Question: Count the number of objects in the diagram.
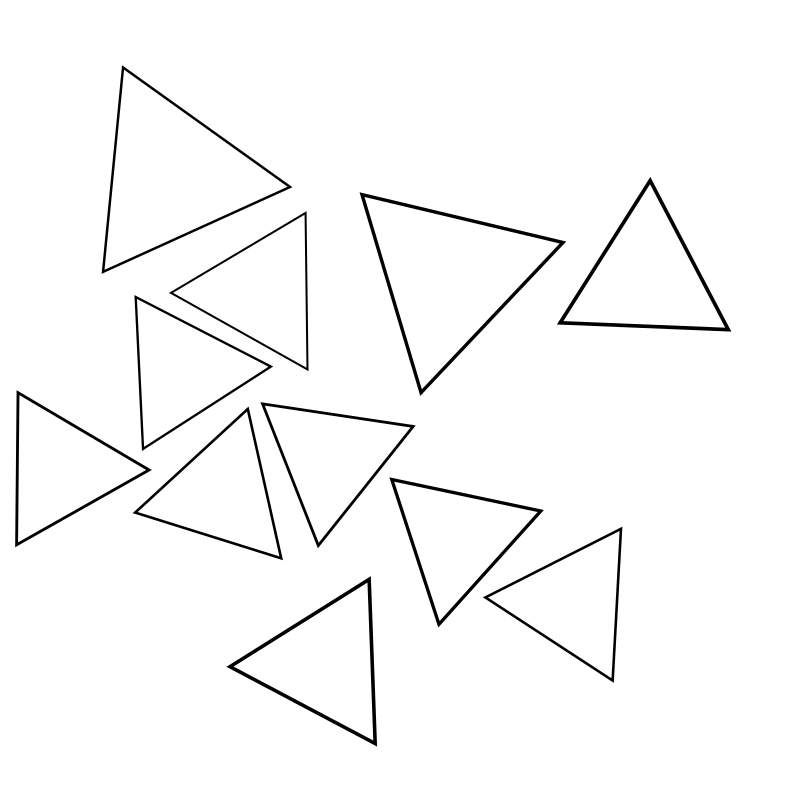
Answer: 11